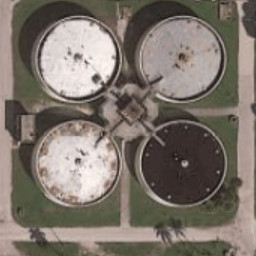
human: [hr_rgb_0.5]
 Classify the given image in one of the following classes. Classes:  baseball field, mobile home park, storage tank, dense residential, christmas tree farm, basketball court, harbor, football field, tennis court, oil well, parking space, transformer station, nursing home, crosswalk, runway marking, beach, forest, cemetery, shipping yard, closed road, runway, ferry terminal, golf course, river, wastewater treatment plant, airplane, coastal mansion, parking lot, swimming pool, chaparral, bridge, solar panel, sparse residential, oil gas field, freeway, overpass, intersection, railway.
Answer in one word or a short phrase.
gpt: storage tank